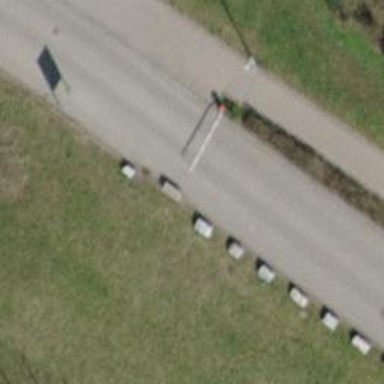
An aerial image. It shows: Lift gate barrier.